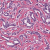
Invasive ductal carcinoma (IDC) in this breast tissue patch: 1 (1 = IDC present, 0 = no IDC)